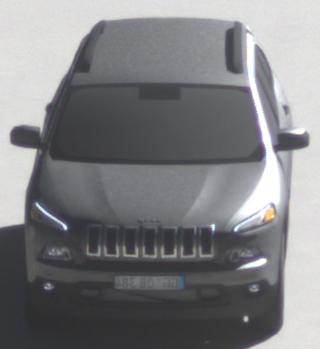
Make: Jeep
Model: Cherokee 3.2 V6 Pentastar
Detailed model: Cherokee (KL)
Model produced from: 2014/07
Model produced until: 2015/07
Doors: 5
Color: gray
Road condition: dry road
Daytime: morning or afternoon
Contrast: high contrast